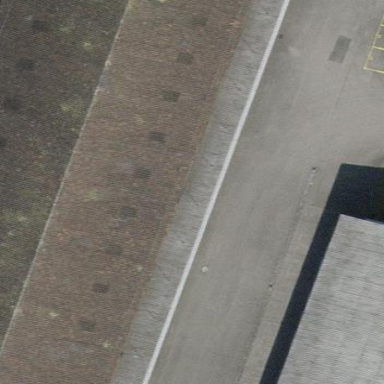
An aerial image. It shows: View of roof of building.